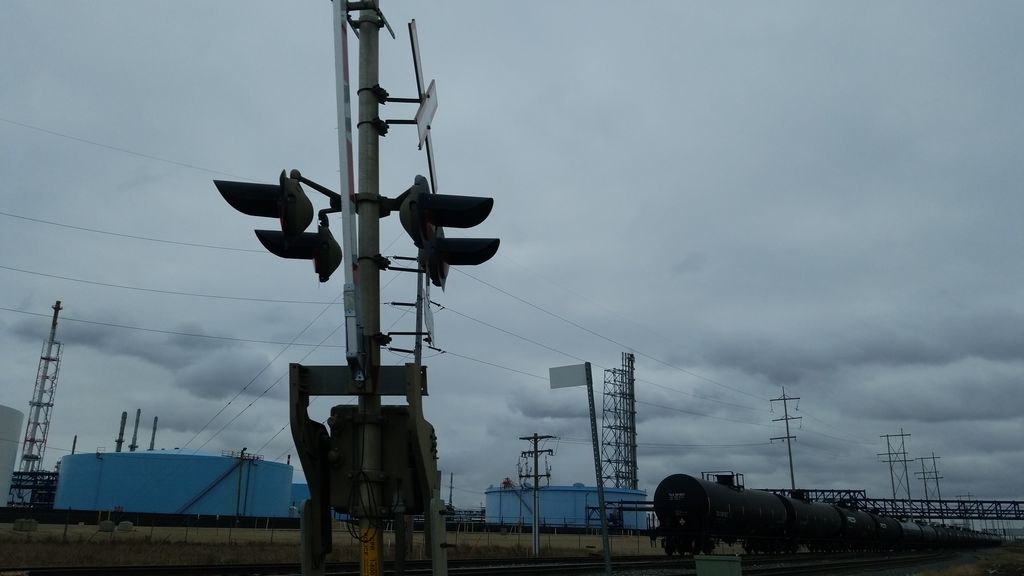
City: edmonton